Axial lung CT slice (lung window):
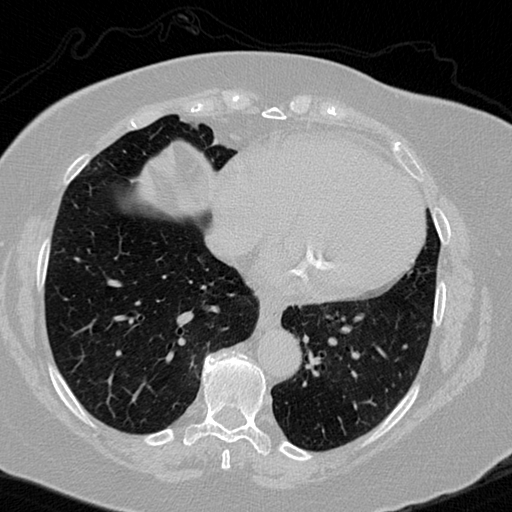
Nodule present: no